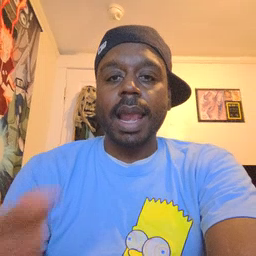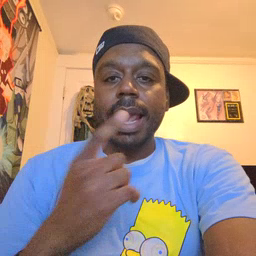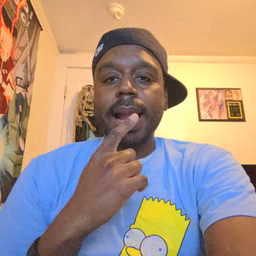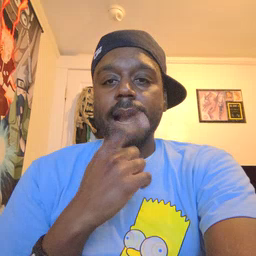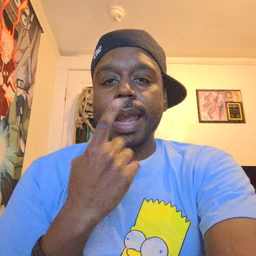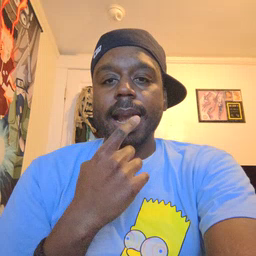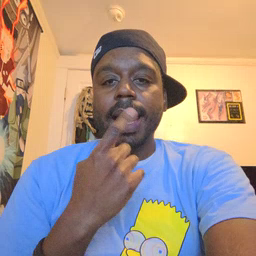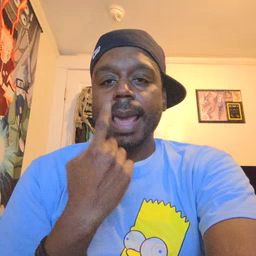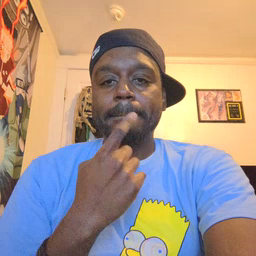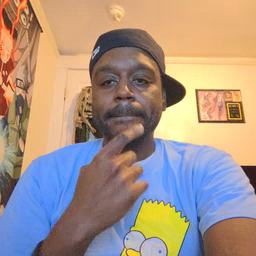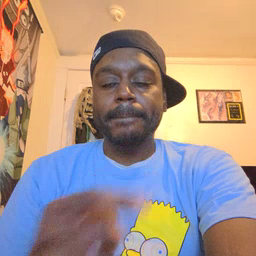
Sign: lips